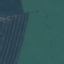
Label: AnnualCrop